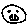
Label: smiley face